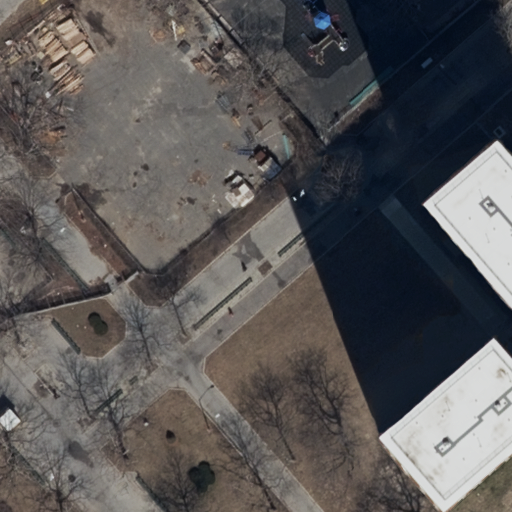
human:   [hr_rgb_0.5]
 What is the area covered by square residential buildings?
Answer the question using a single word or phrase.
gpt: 0m2

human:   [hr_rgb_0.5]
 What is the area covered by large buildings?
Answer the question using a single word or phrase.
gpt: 1561m2

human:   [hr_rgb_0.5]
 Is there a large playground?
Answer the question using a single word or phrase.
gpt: yes

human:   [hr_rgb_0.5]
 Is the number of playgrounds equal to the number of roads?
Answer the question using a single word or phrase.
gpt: no

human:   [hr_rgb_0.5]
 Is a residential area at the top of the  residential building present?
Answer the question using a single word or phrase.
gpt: no

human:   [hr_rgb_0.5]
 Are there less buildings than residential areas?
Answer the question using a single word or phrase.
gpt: no

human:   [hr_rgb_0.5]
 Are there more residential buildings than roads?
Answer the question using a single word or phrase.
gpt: no

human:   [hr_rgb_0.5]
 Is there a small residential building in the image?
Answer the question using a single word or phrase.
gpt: no

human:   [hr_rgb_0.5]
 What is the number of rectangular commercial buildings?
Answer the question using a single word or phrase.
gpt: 0

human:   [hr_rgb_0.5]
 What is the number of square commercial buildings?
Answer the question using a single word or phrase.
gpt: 0

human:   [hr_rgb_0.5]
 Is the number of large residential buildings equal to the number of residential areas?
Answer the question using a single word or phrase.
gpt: yes

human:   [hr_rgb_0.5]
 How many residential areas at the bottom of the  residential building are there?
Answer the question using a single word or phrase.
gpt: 0

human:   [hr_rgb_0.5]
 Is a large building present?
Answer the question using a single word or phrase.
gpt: yes

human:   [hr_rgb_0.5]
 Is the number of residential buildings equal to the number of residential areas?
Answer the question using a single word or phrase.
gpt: yes

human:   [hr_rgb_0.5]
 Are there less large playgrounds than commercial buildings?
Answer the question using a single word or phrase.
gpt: no

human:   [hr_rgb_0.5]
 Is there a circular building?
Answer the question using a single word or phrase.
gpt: no

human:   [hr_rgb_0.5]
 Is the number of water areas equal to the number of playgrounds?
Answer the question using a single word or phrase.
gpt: no

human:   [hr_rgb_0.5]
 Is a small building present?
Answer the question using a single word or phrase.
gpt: no

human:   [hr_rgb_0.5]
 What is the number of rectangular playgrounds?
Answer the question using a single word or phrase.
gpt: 3

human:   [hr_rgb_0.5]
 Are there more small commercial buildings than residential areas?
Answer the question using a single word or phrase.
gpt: no

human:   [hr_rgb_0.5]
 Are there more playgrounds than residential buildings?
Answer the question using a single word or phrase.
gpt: yes

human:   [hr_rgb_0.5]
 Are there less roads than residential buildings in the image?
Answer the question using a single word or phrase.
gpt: no

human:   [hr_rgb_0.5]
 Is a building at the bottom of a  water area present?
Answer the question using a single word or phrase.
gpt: no

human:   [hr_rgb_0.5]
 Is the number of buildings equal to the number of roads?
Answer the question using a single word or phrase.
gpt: no

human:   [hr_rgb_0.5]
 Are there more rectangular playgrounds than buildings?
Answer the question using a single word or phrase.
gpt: yes

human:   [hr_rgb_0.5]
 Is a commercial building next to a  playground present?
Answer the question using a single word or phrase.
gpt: no

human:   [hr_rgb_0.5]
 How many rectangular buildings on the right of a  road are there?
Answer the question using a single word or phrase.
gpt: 0

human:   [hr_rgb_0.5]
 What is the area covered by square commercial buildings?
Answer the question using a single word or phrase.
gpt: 0m2

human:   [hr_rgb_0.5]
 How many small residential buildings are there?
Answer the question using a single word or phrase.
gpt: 0

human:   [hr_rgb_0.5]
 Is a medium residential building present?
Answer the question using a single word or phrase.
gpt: no

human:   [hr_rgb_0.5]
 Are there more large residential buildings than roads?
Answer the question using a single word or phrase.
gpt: no

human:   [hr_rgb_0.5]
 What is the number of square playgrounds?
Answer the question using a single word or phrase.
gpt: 0

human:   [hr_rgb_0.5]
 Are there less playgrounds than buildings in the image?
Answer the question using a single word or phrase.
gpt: no

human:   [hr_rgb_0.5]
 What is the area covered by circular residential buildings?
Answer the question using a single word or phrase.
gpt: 0m2

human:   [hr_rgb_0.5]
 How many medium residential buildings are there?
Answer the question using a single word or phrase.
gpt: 0

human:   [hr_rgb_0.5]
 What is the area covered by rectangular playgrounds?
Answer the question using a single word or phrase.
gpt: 735m2